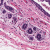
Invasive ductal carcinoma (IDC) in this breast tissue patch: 0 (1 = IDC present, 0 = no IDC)